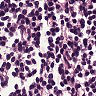
Metastatic tissue present: no